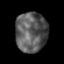
Tissue: skin
Cell type: Epithelial cells
Senescence score: 0.2699
Nuclear area (px): 1236
Mean DAPI intensity: 91.25